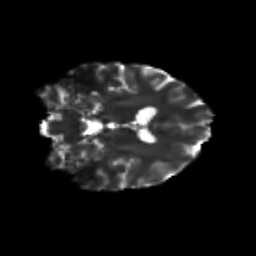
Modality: T2w
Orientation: coronal
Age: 26
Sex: female
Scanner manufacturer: siemens
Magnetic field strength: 3 T
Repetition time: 3.5 s
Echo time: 0.125 s